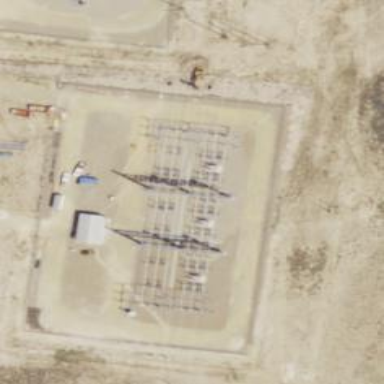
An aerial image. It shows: Switch used for power control.